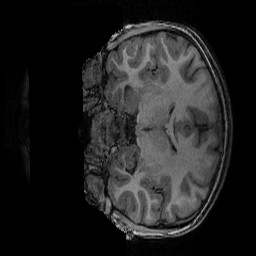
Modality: T1w
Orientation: coronal
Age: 11
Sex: male
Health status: ill
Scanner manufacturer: ge
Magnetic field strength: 3 T
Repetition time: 0.007664 s
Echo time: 0.00342 s